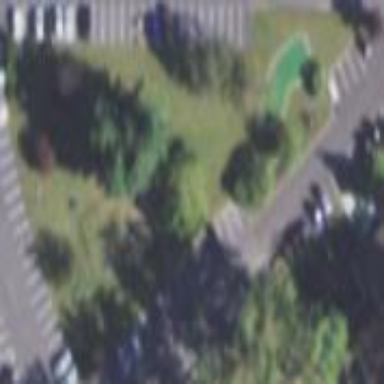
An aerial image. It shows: Park.